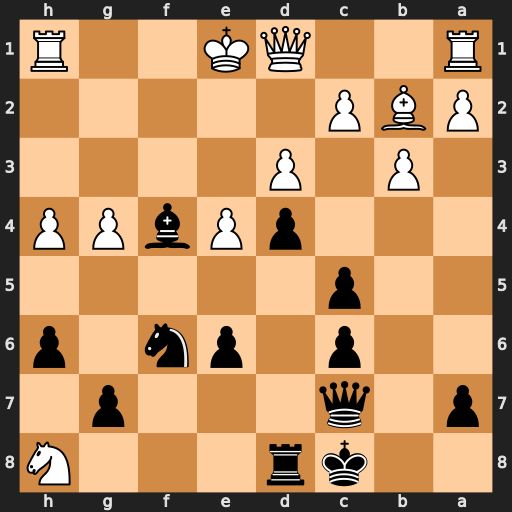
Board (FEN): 2kr3N/p1q3p1/2p1pn1p/2p5/3pPbPP/1P1P4/PBP5/R2QK2R
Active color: b
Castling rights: KQ
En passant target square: -
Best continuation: Bg3+ Ke2 Qf4